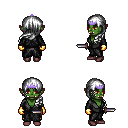
a pixel art fantasy rpg character, female body template, orc, green skin, gray robe, gold greaves, white left-swept hairstyle, purple tiara, gold gloves, maroon shoes, dagger, four views (front, back, left, right), 2x2 character sprite sheet, small pixel art, hard edges, no anti-aliasing